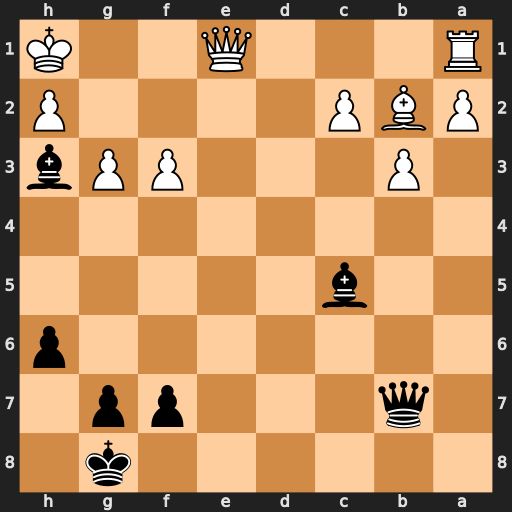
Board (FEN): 6k1/1q3pp1/7p/2b5/8/1P3PPb/PBP4P/R3Q2K
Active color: b
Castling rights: -
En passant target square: -
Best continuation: Qxf3#